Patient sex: F
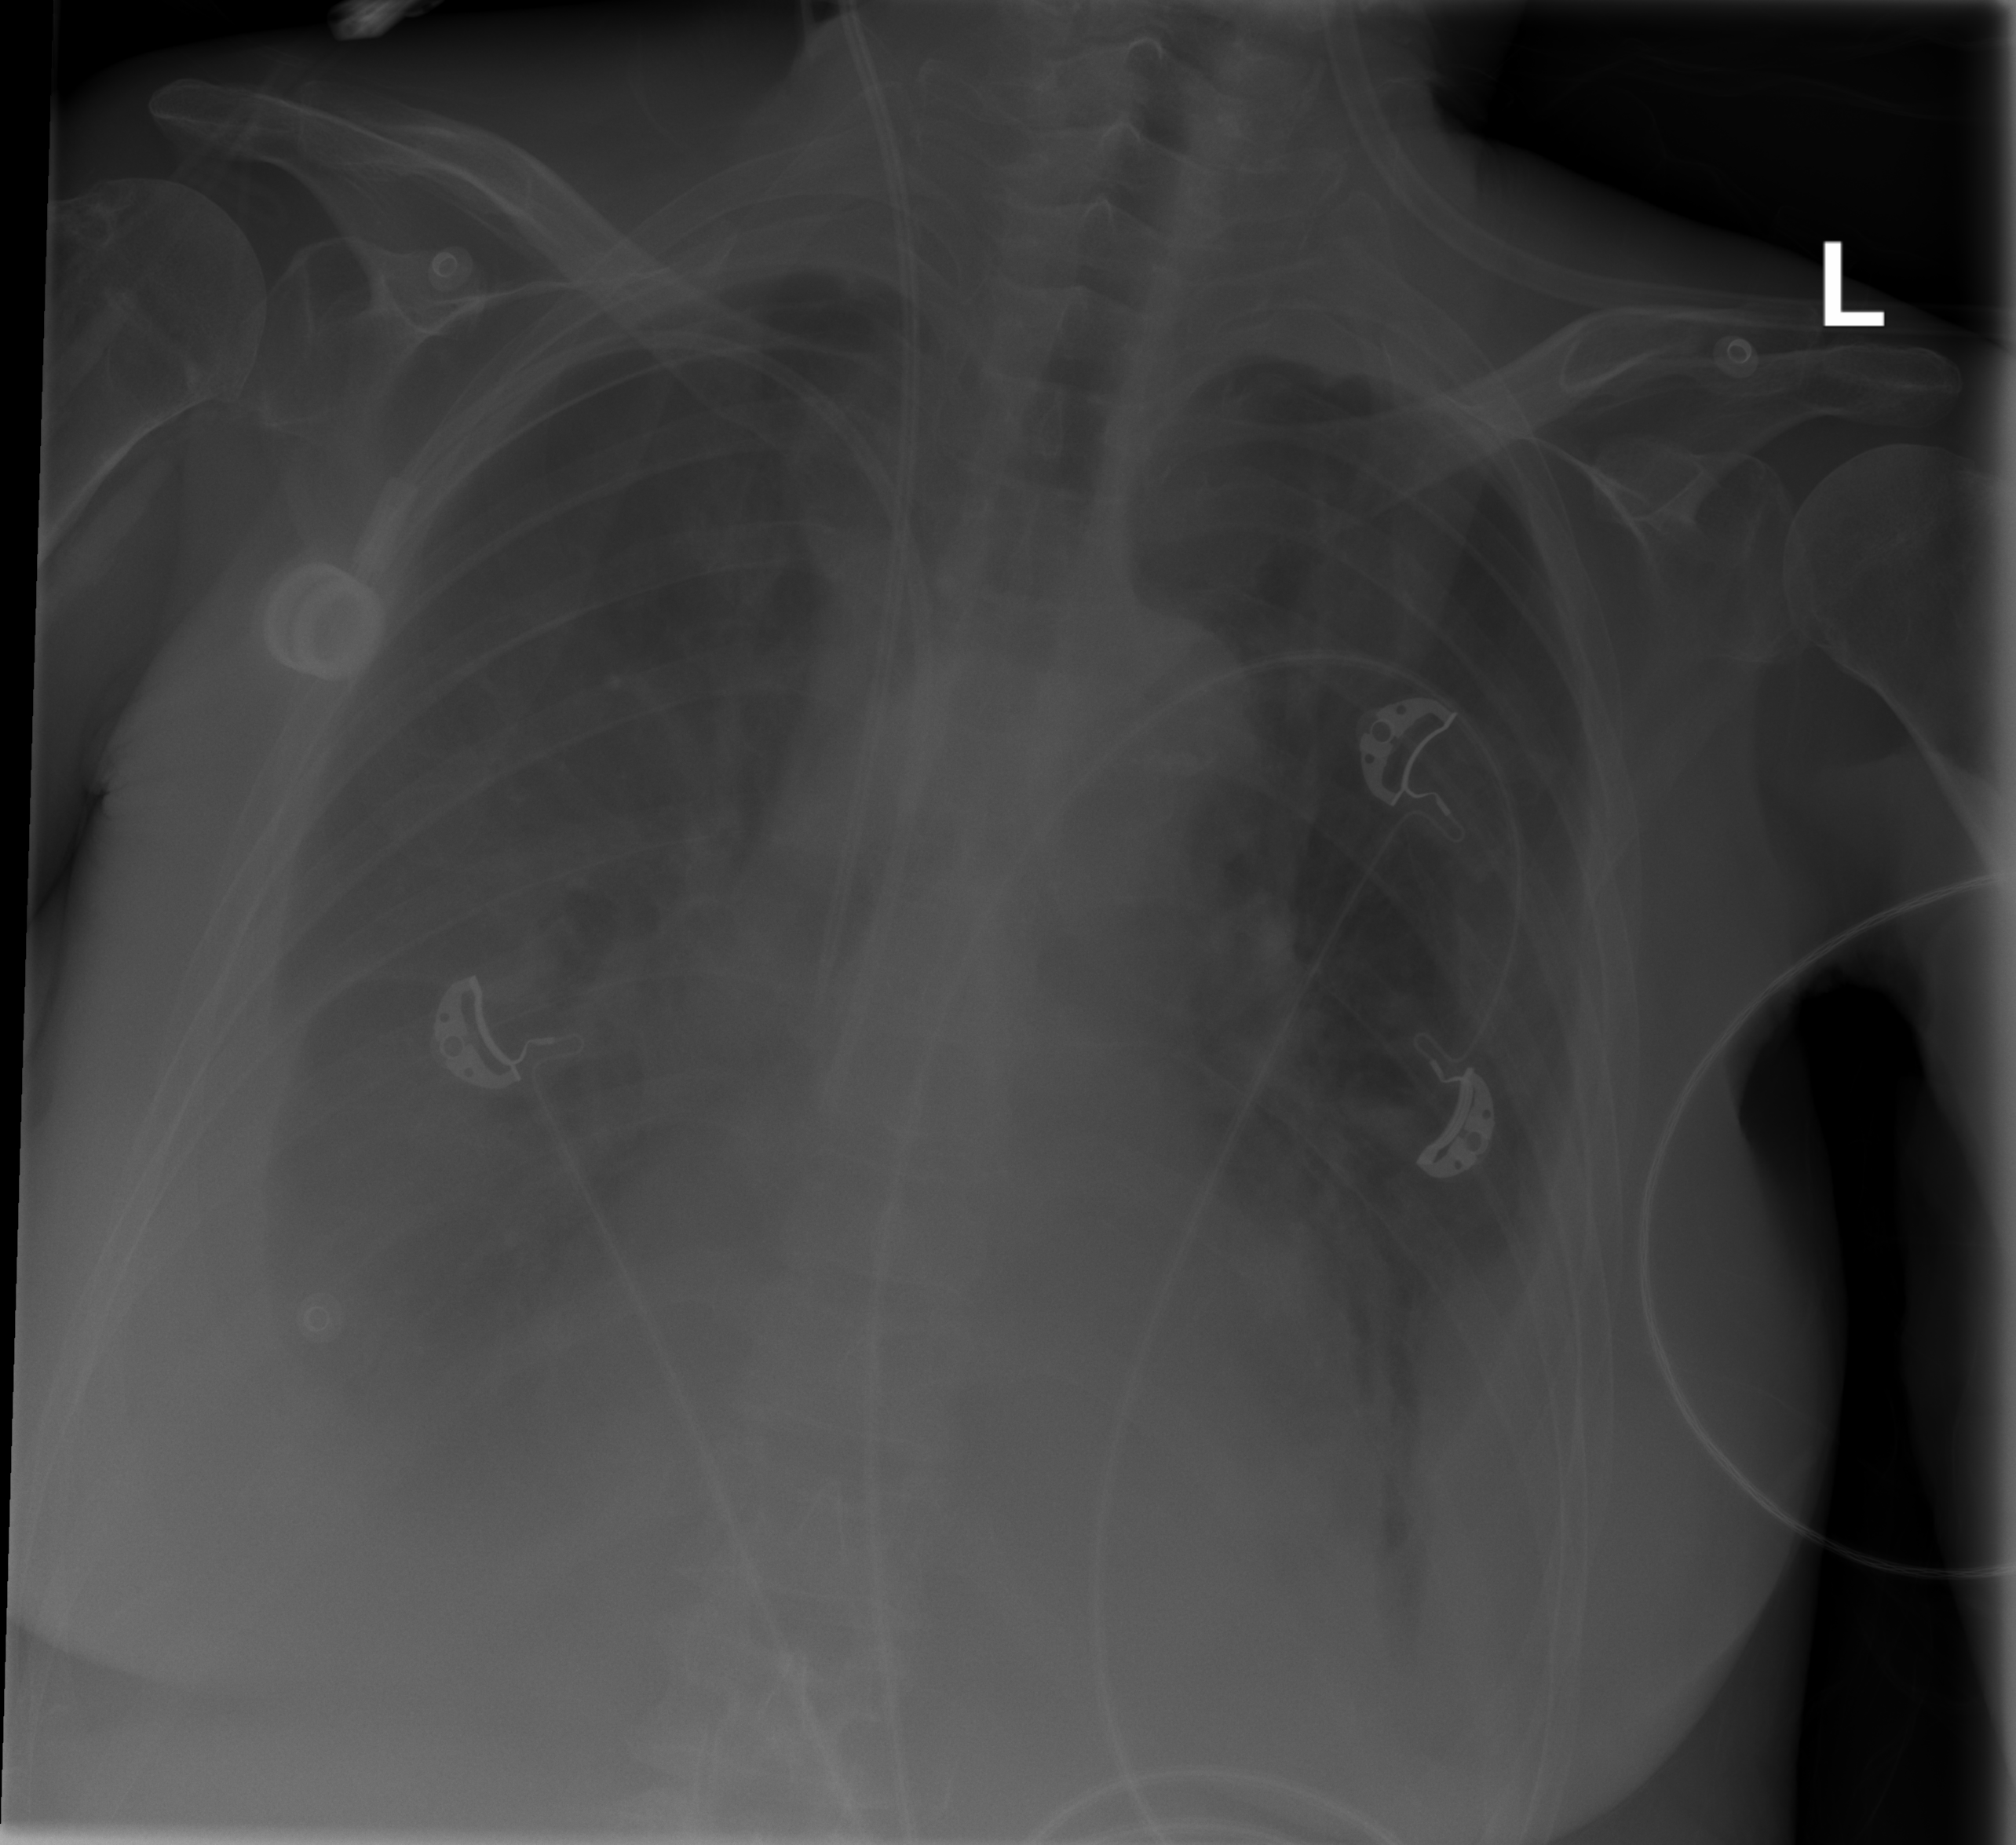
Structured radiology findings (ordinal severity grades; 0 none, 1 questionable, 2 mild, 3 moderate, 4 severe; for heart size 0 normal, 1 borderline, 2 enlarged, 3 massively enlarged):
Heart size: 1
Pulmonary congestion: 3
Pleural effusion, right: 3
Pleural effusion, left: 2
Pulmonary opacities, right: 0
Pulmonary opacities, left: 0
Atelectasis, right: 2
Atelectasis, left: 3